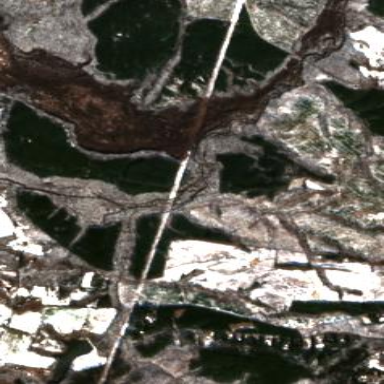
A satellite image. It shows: Swamp in wetland area.